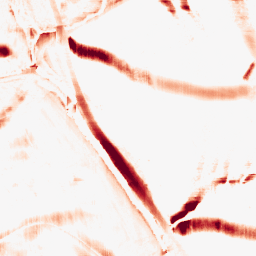
Category: morphological
Decomposition family: rolling_ball
Decomposition parameters: radius: 10
Upsampling method: sinc_blackman
Upsampling parameters: scale: 2
kernel_size: 8
Upsampling scale: 2